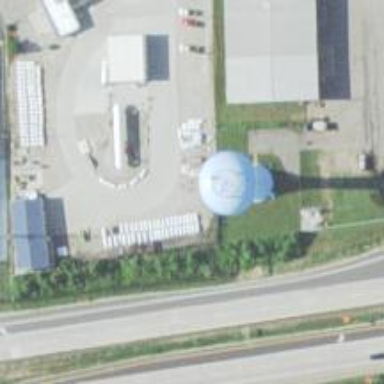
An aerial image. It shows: Water tower that is man-made.